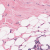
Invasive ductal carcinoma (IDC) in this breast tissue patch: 1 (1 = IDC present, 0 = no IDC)